Question: What i am trying to do:
i am planning to write my mobile back-end api using aws lambda. From the recent releases i got the info, that all events can triggered via aws-sdk on any platform including (android and iOS).
i have done POC for that, and its working fine. But how to manage all those events for metrics? security (OAuth)? Metering?. I know all these can be done via an api management tool. So i planned and chose CA API Management Gateway for doing these.
Where i am struck:
How can i integrate those lambda events in CA API Management Gateway or Any other API Management Gateway?

Extra Question's i have:
1. Can this be Done?
2. Will the api scale?
3. Is it a good idea of building all api in lambda?
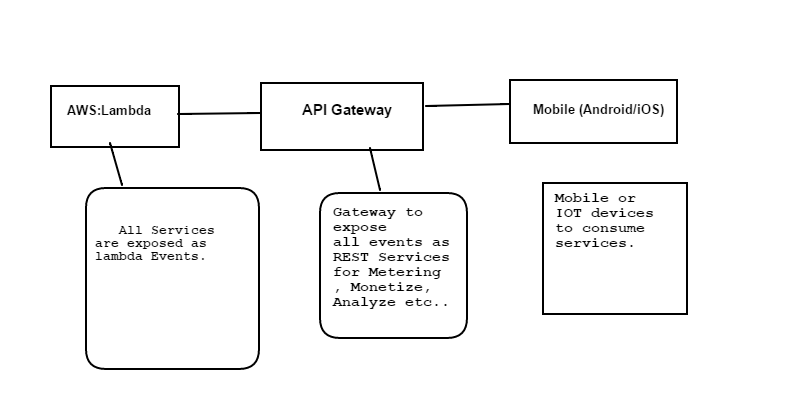
Answer: There is no easy solution for this, I'm encountering a similar problem. It would be great if Amazon could provide an API gateway functionality for Lambda but they don't seem to at present. It feels like a big hole in their service.
If your CA API gateway has the ability to execute code you could write an intermediary that utilizes the Amazon mobile SDKs <URL>, otherwise you might need to develop an intermediary application that performs a similar role.
The problem with developing an intermediary application however is then you will need to utilize EC2 compute resources and configure auto scaling mechanisms yourself. It would be much better if Amazon could provide this as a managed service.
---
## Update
Amazon has just announced an <URL> service.